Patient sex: F
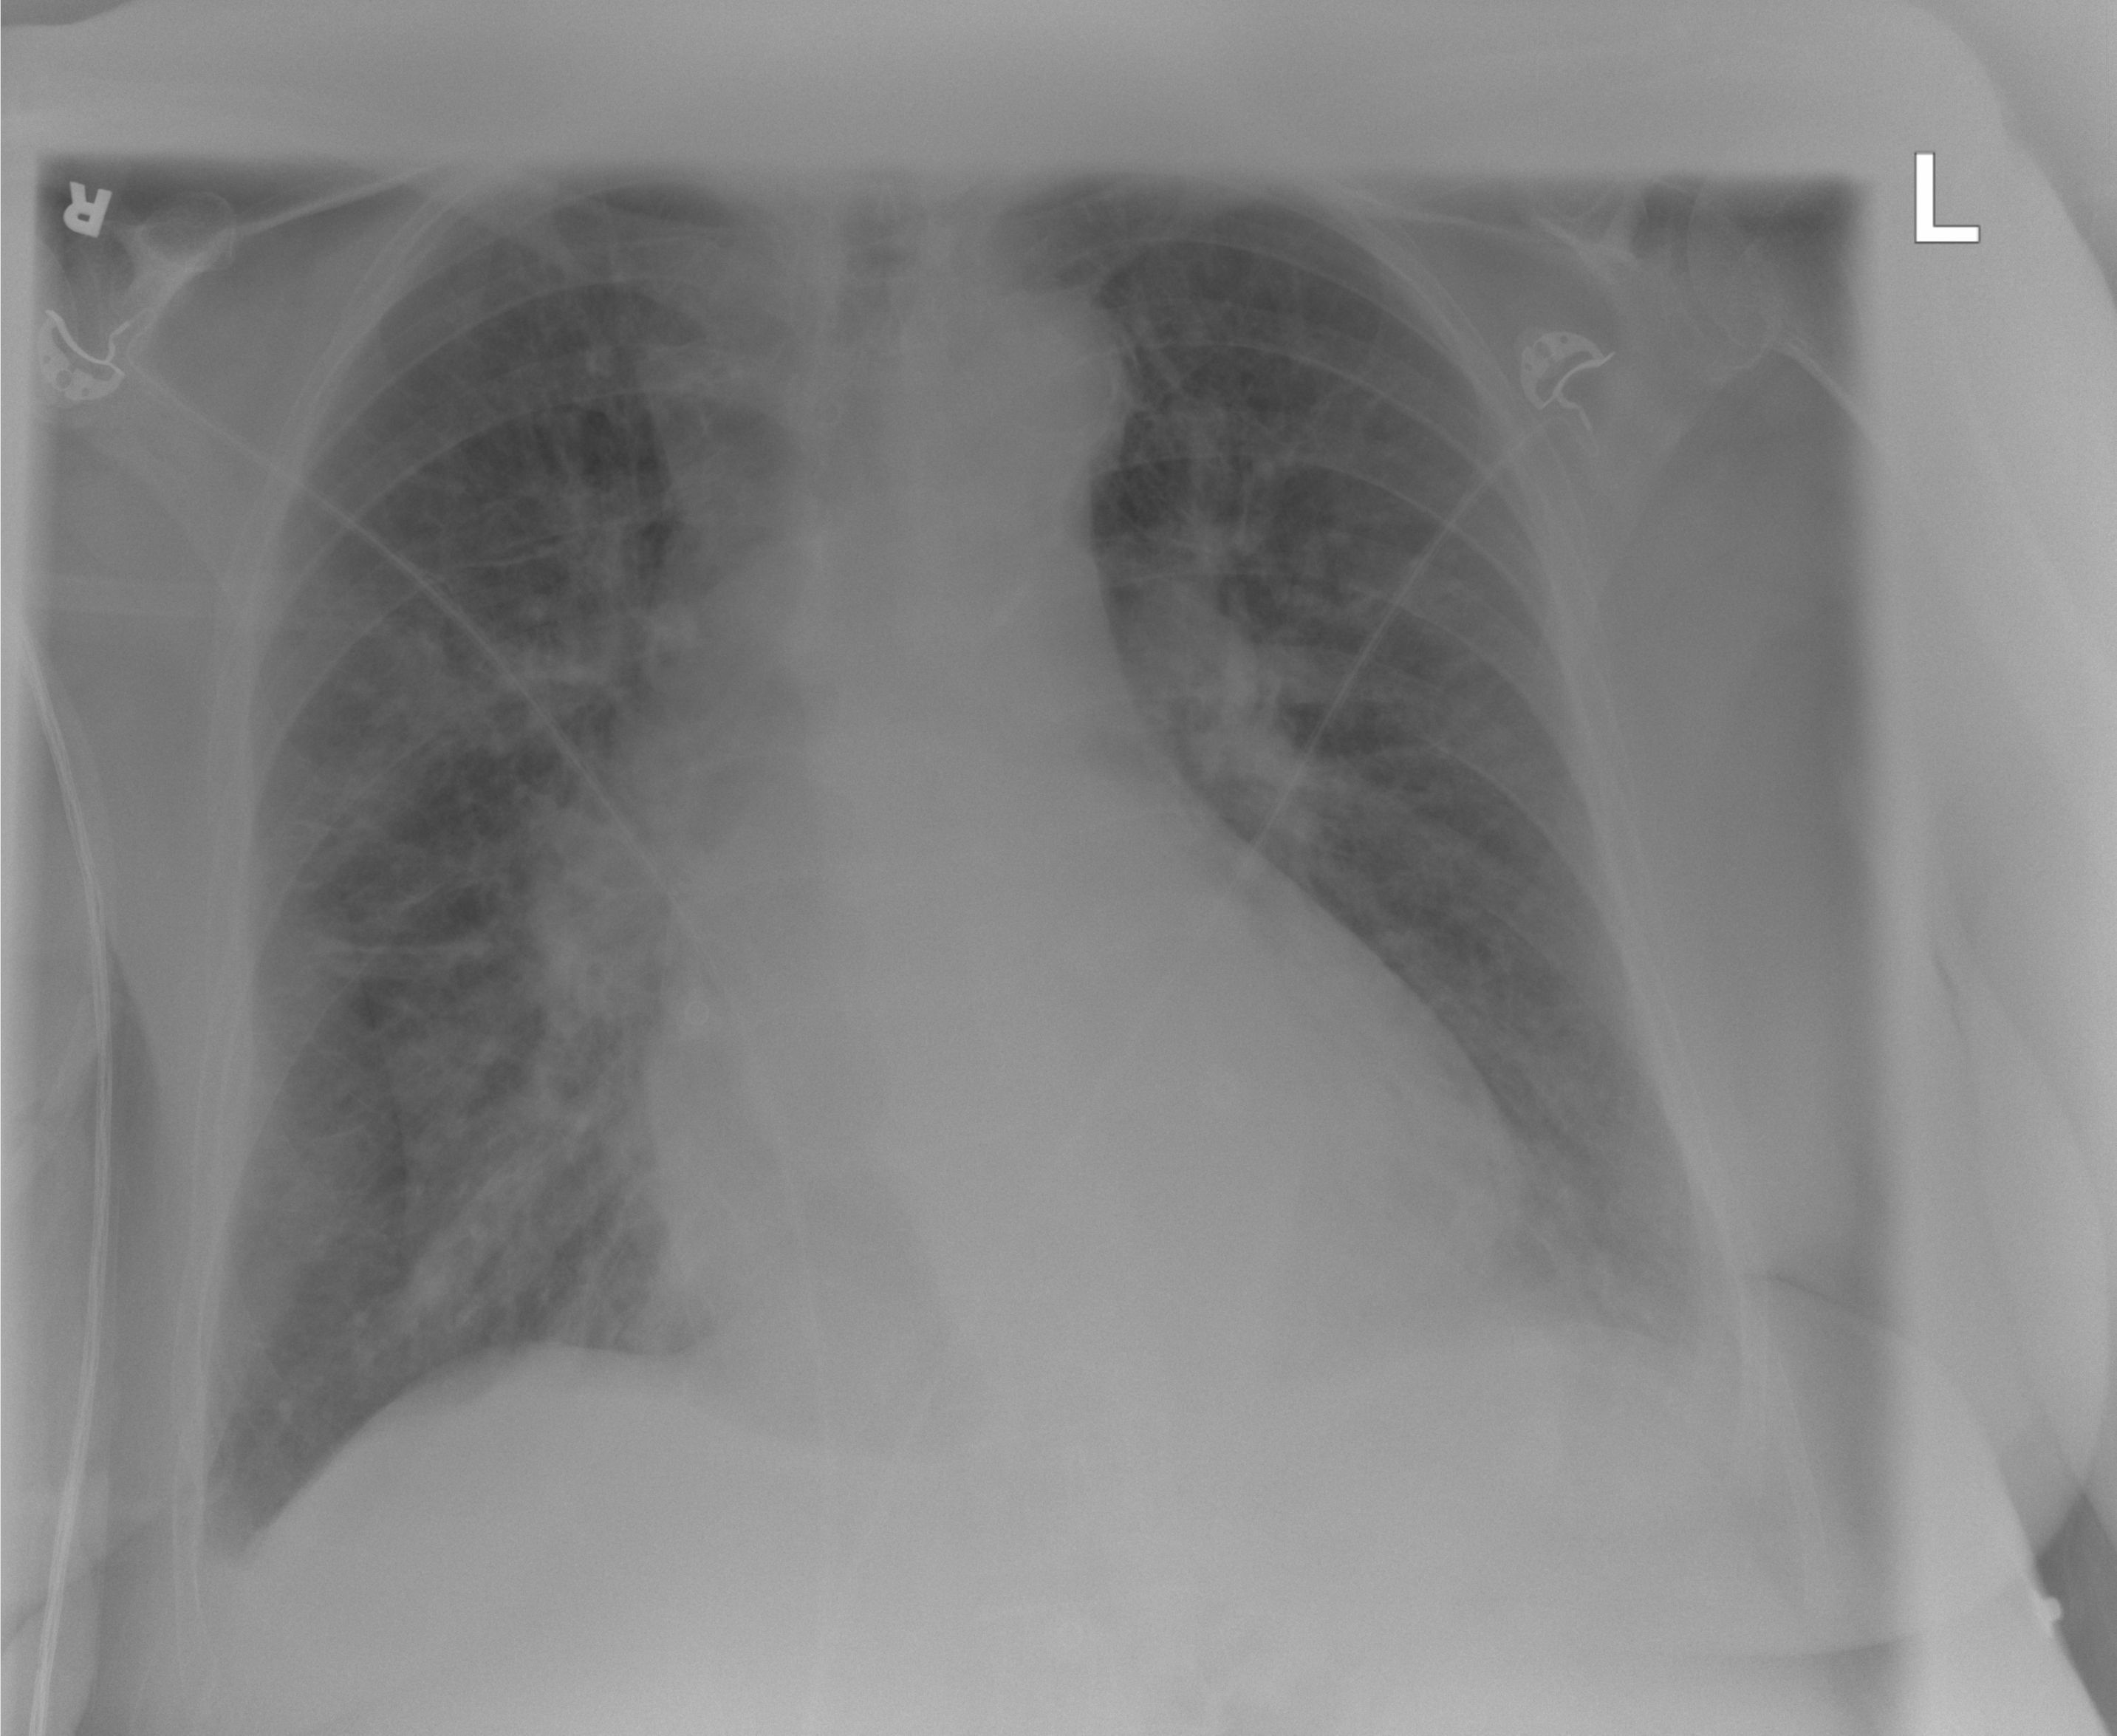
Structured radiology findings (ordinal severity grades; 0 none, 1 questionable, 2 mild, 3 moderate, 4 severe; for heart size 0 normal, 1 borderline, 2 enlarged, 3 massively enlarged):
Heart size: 2
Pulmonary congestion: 2
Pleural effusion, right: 2
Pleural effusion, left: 2
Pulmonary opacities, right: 2
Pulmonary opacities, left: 2
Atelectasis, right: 2
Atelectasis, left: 2